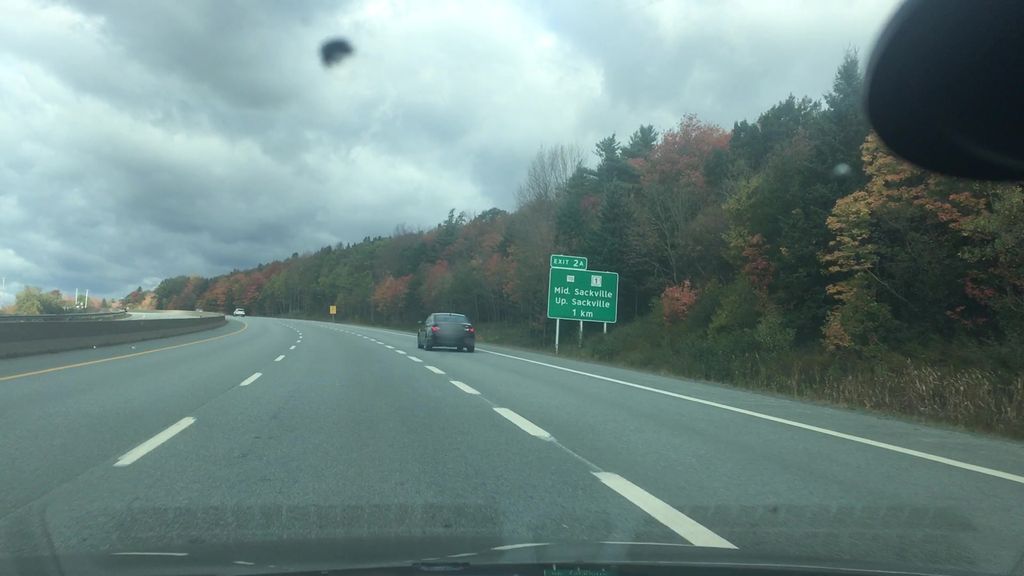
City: halifax